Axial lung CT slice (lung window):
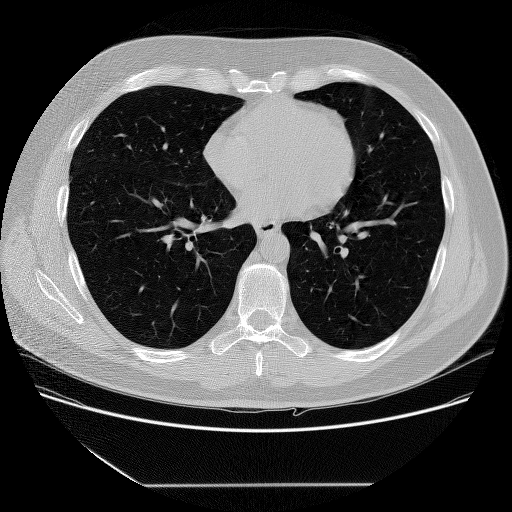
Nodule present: no